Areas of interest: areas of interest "Soccer Field"
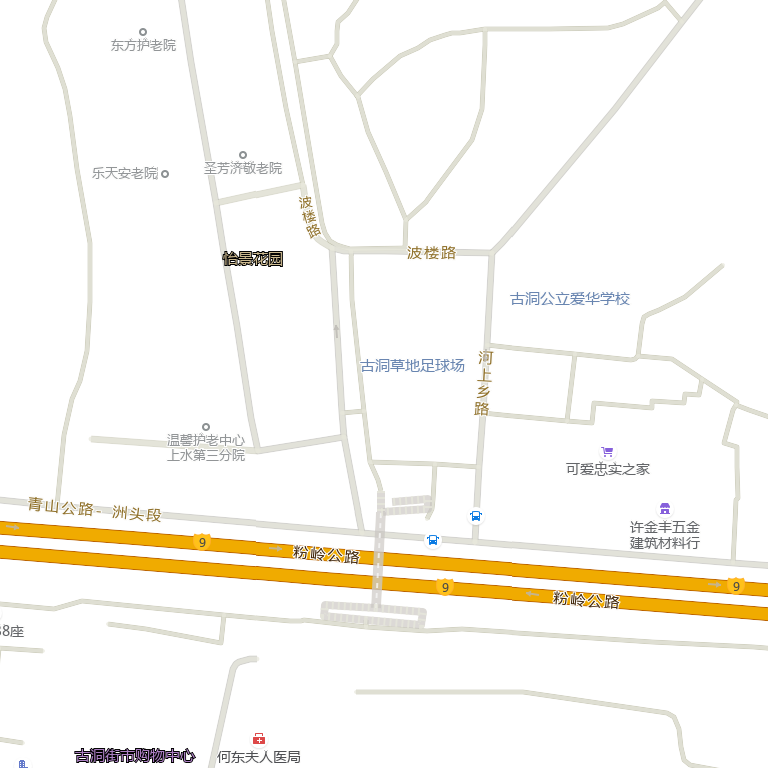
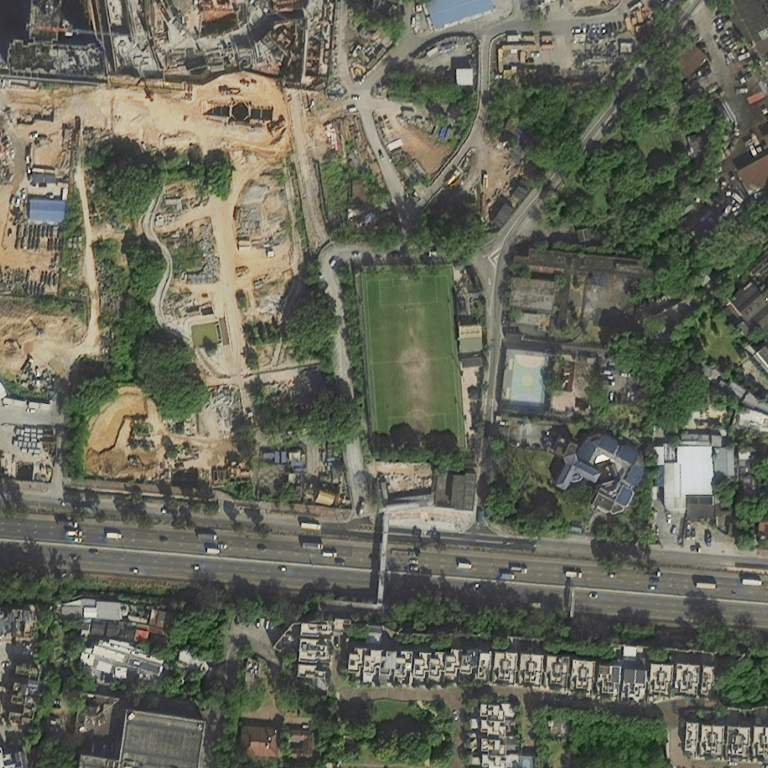